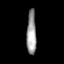
Tissue: prostate
Cell type: T cells
Senescence score: 0.7116
Nuclear area (px): 409
Mean DAPI intensity: 156.846